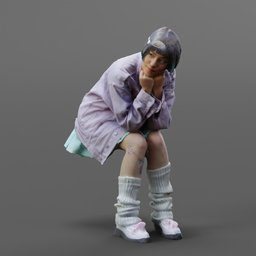
Label: people